Question: What is battery?
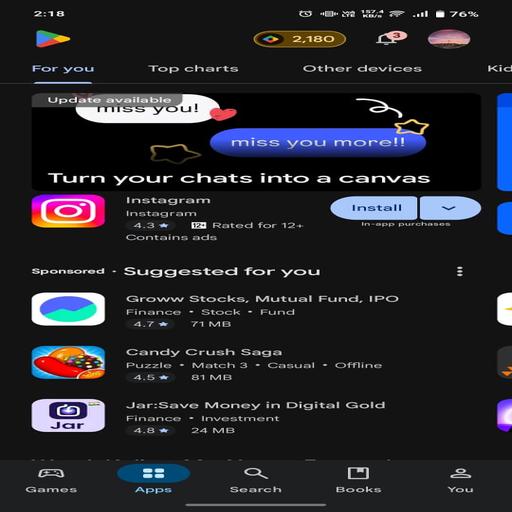
Answer: 76 percent